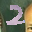
Label: 2